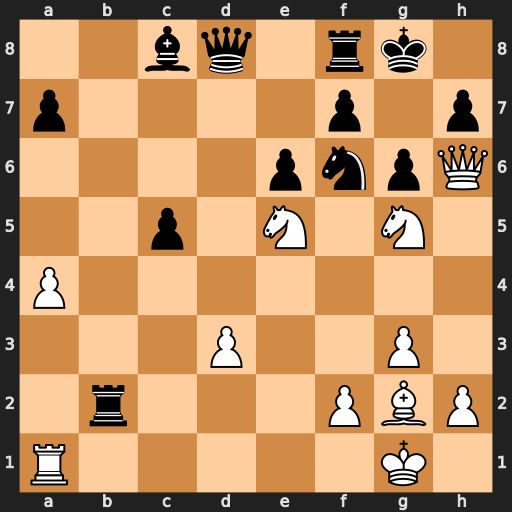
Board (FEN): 2bq1rk1/p4p1p/4pnpQ/2p1N1N1/P7/3P2P1/1r3PBP/R5K1
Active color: w
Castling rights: -
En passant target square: -
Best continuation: Ng4 Re8 Bc6